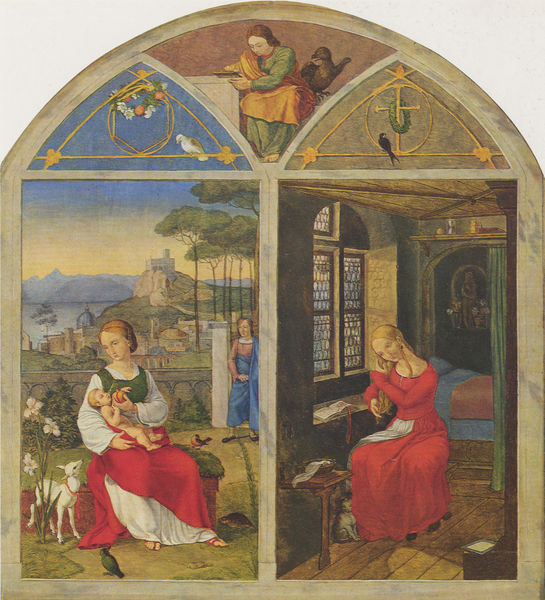
Titel: Sulamith und Maria
Künstler: Franz Pforr
Standort: Schweinfurt
Institution: Sammlung Georg Schäfer
Schlagwörter: adler, berg, blau, gemälde, himmel, mann, meer, nackt, schatten, vogel, wasser, weiß, bäume, frauen, grün, landschaft, see, sitzen, stadt, wäsche, abend, blumen, bunt, fenster, frau, glas, haar, hintergrund, holz, kleid, kleider, licht, stuhl, symbol, tisch, zimmer, hund, rot, ball, ornament, regal, bibel, bluse, neues testament, taube, vorhang, öl, erde, horizont, hügel, natur, vögel, busch, büsche, gitter, sonne, gold, interieur, kelch, sitzend, drei, familie, gewänder, innen, kind, mutter, rechts, tugend, wald, kinder, garten, deutschland, apfel, schürze, sommer, bogen, italien, perspektive, schuhe, berge, gebirge, sonnenlicht, mauer, bergkette, sonnenuntergang, baby, dielen, romantik, tafel, draussen, lesen, bett, schlafzimmer, kammer, nazarener, ring, oben, unten, flechten, katze, lamm, schaf, buch, burg, kreuz, palast, links, amme, scheiben, jungfrau, beten, gebet, schwester, kranz, lilie, zwickel, altar, sims, toilette, küche, lesezeichen, baumgruppe, meise, fensterglas, buntglas, christus, jesus, schreiben, hain, kin, ankunft, dürer, drinnen, lilien, symbolik, jünger, kämmen, maria, madonna, ziege, deutschrömer, dyptichon, sakral, ablage, altarbild, tafelbild, gebildet, symbole, vorhanf, geburt, säugling, mütter, maur, unschuld, alkoven, decken, markus, christ, krauz, apostel, buchmalerei, krähe, schwalbe, maise, zweigeteilt, buntglasfenster, diptychon, tugenden, lactans, pforr, bleiverglasung, landschaf, typtichon, häuslichkeit, schlafkammer, mundschenk, doppelte szenerie, selbsttritt, sulamith, toillette, schurf, besuchung, stundenbild